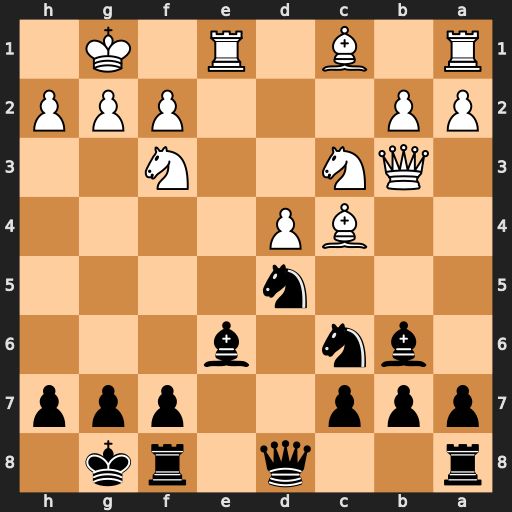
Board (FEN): r2q1rk1/ppp2ppp/1bn1b3/3n4/2BP4/1QN2N2/PP3PPP/R1B1R1K1
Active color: b
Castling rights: -
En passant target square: -
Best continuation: Na5 Bxd5 Nxb3